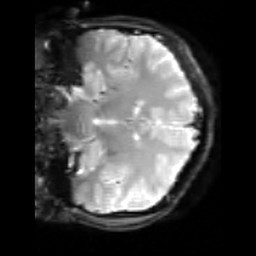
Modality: inplaneT2
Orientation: coronal
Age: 19
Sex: female
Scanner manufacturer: siemens
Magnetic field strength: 3 T
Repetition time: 5 s
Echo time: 0.034 s